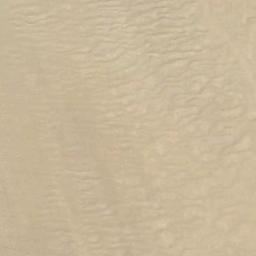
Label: desert